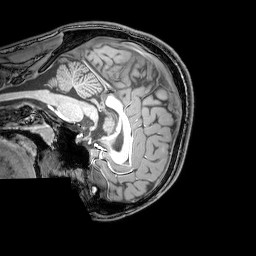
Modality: T1w
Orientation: sagittal
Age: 24
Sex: male
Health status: healthy
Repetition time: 0.081 s
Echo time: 0.037 s